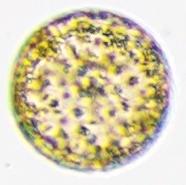
Label: Coscinodiscus